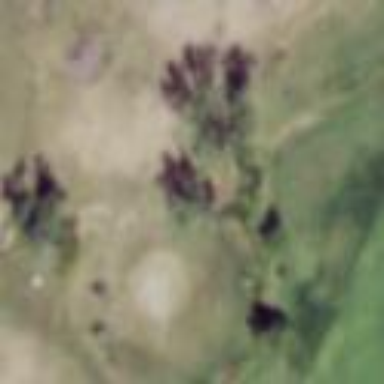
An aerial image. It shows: Picturesque scene of golf course with lateral water hazard.